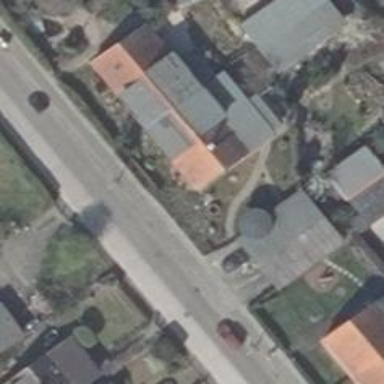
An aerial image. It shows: Semidetached house.